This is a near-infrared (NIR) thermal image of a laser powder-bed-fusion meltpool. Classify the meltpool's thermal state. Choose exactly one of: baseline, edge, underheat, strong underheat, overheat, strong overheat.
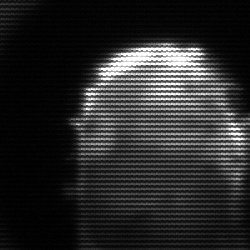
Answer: baseline